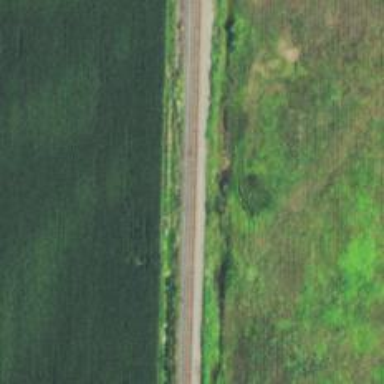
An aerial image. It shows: Railway track.